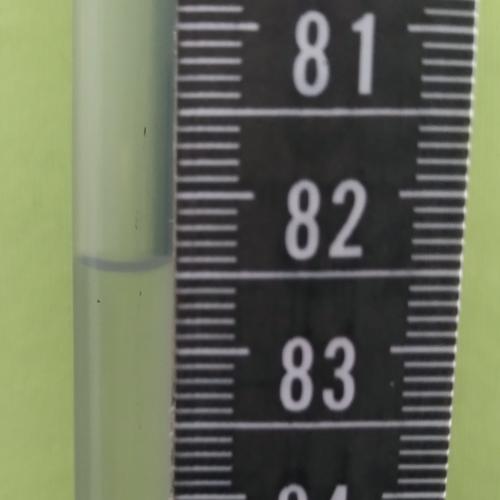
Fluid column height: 82.4 cm